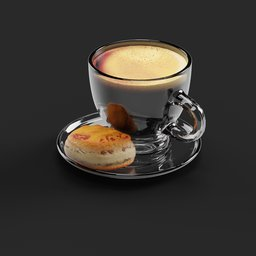
Label: mechanical